Question: I'm using eloquent to build a query but i'm stuck in the final phase.
'''
$city = City::where('name', $event)->first()->event;
'''
and returns all 3 events for this city, as shown in the screenshot

## I want to perform another where for the events, so i can select only 1 based on criteria but it's not working.
I have tried the following
'''
$city = City::where('name', $event)->first()->event->where('id', 1);
'''
and it's giving me the following error
'''
Call to undefined method Illuminate\Database\Eloquent\Collection::where()
'''
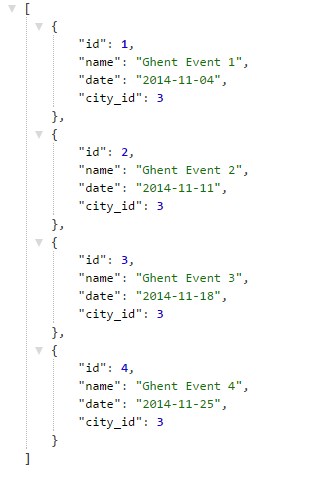
Answer: Your very example makes no sense, since all you need is:
'''
$eventId = 1;
Event::find($eventId);
'''
In case you wanted to check if that even is related to the city:
'''
Event::where('city_id', $cityId)->find($eventId); // Event model or null
'''
or a bit complicated in this case, but generic solution for any relation type:
'''
Event::whereHas('city', function ($q) use ($cityId) {
$q->where('id', $cityId);
})->find($eventId); // model or null
'''
And finally, if you used 'find' instead of 'where':
'''
City::where('name', $event)->first()->event->find(1);
City::where('name', $event)->first()->event()->find(1);
'''
It would return the same 'Model'.
This is because 'find' it does basically the same in the context of a query builder:
'''
City::where('name', $event)->first()->event()->where('id', 1)->first();
// equals to:
City::where('name', $event)->first()->event()->find(1);
'''
but it is also a method of the collection:
'''
$someCollection->find($someId); // returns single Model
'''